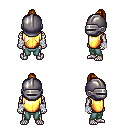
a pixel art fantasy rpg character, male body template, skeleton, gold chest armor, teal pants, blonde short topknot hairstyle, metal helm, white cloth bandages, four views (front, back, left, right), 2x2 character sprite sheet, small pixel art, hard edges, no anti-aliasing